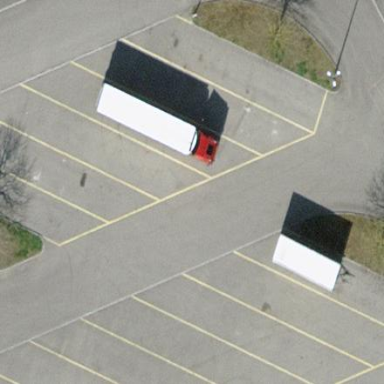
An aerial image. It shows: Parking area with surface.